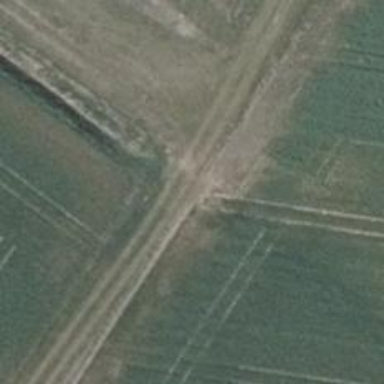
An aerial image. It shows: Grass path with grade4 tracktype.